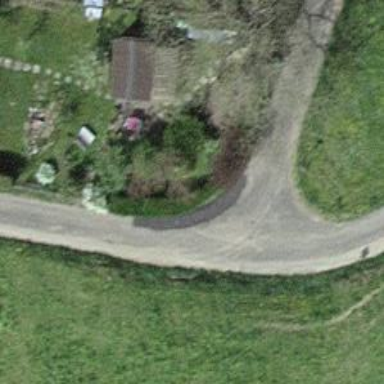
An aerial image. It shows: Service road with paved surface.